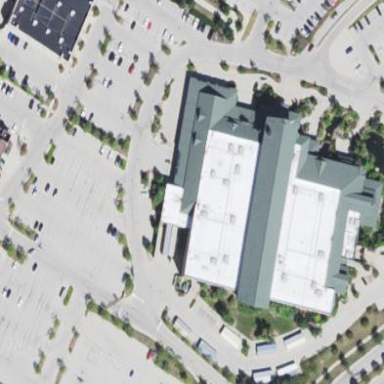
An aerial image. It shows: Outdoor retail shop.